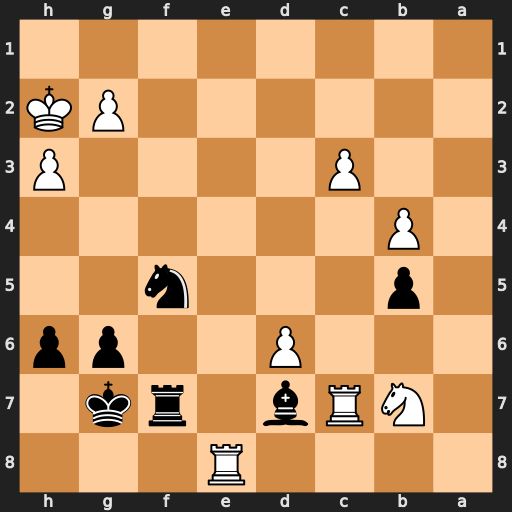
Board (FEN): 4R3/1NRb1rk1/3P2pp/1p3n2/1P6/2P4P/6PK/8
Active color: b
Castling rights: -
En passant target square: -
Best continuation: Bxe8 g4 Rxc7 dxc7 Ne7 Nd6 Bd7